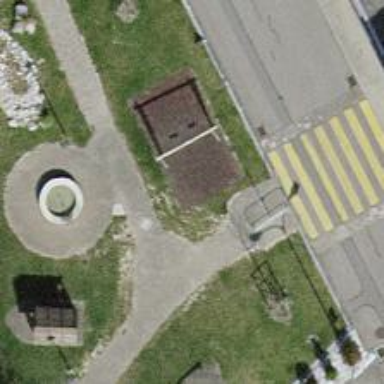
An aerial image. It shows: Playground featuring swings.